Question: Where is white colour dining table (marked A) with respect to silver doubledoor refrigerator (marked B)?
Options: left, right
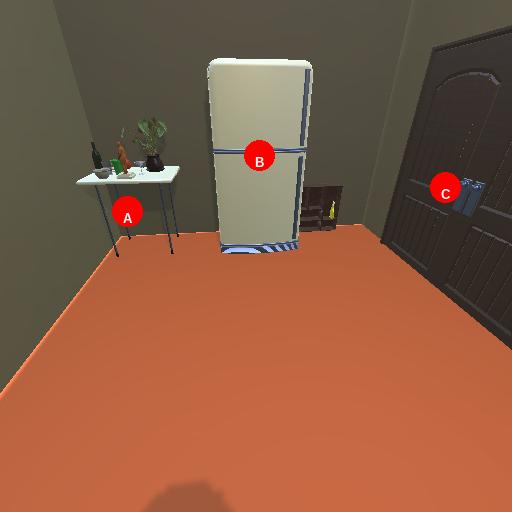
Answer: left